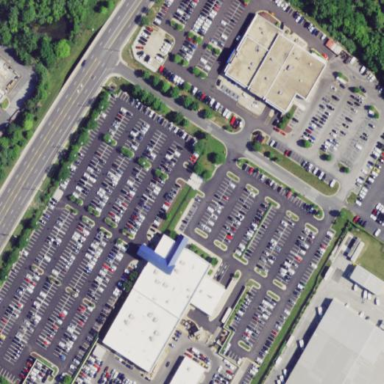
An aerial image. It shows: Commercial area.